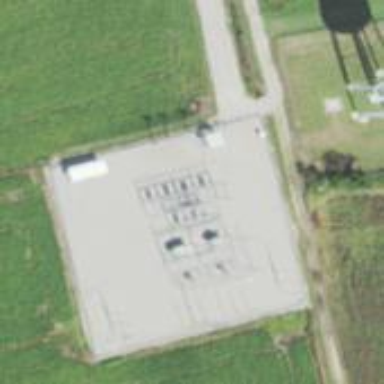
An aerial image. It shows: Distribution power substation secured by fence.